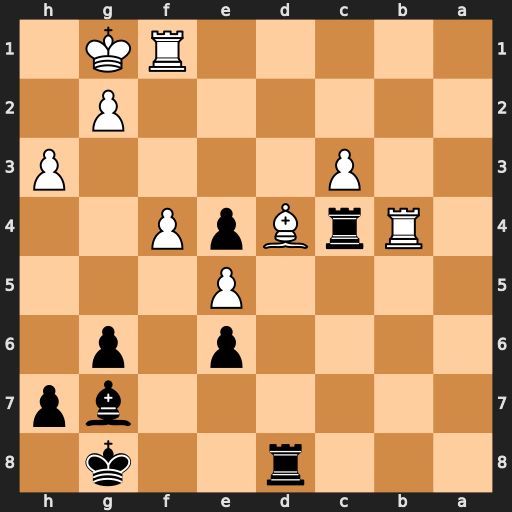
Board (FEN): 3r2k1/6bp/4p1p1/4P3/1RrBpP2/2P4P/6P1/5RK1
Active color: b
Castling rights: -
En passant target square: -
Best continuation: Rxb4 cxb4 Rxd4